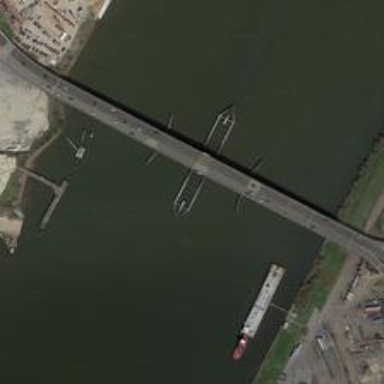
The bridge spans the river with several quays .